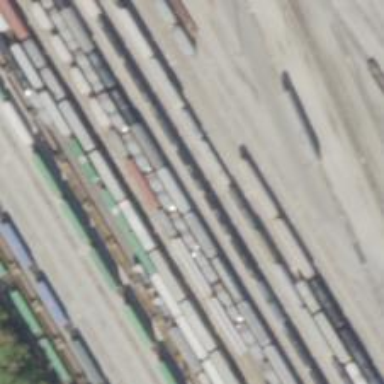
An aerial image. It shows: Railway yard used for servicing trains.